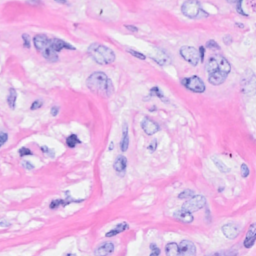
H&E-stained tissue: Breast